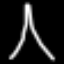
Label: The Eiffel Tower